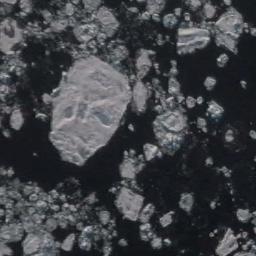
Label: sea_ice